Question: Can I fetch relationship's data in Core Data?
The relationship is one-many.
For example: I have 2 entities (department and employee). The department has a to-many employees relationship and employee has a to-one department relationship. I want to get employees of department entity. Can I using fetch function to obtain the data?
Thanks in advance.
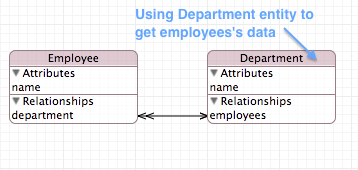
Answer: You can just use the relationship property to get the set of employees for a department:
'''
Department *theDepartment = ...; // your department
NSSet *employeesInDepartment = theDepartment.employees; // set of Employee objects
'''
Or, if you need an array:
'''
NSArray *employeesInDepartment = [theDepartment.employees allObjects];
'''
---
Alternatively, you can use the following fetch request:
'''
Department *theDepartment = ...; // your department
NSFetchRequest *request = [NSFetchRequest fetchRequestWithEntityName:@"Employee"];
NSPredicate *predicate = [NSPredicate predicateWithFormat:@"department = %@", theDepartment];
[request setPredicate:predicate];
NSError *error;
NSArray *employees = [yourManagedObjectContext executeFetchRequest:request error:&error];
'''